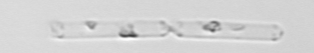
Label: Cerataulina_pelagica